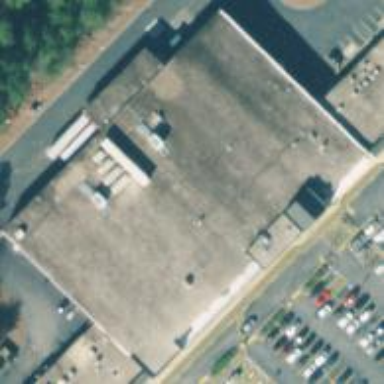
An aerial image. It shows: Commercial building.